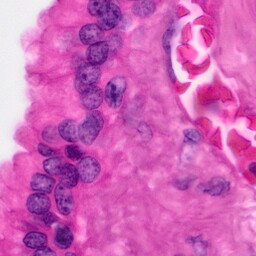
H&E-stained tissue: Pancreatic